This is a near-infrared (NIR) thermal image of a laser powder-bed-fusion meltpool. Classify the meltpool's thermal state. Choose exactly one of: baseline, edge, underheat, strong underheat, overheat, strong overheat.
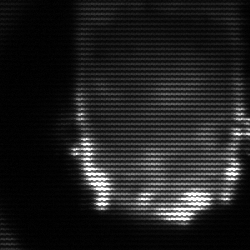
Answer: baseline